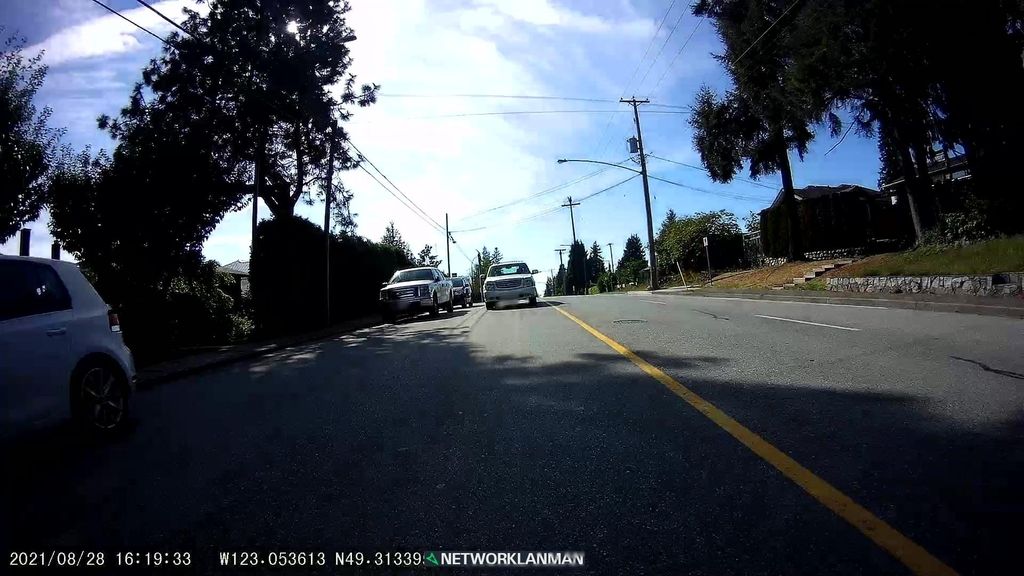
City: vancouver